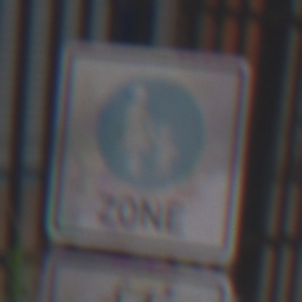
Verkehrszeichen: BeginnFussgaengerzone
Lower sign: EinspurigeFahrzeugeFrei6
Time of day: MorningAfternoon
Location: Outdoor (Urban)
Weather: Overcast
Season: NotSpecified
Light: Natural